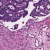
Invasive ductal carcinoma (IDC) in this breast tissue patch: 1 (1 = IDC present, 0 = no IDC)